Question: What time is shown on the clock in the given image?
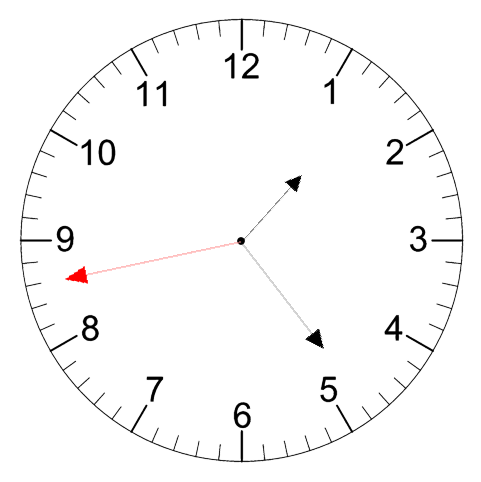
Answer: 01:23:43